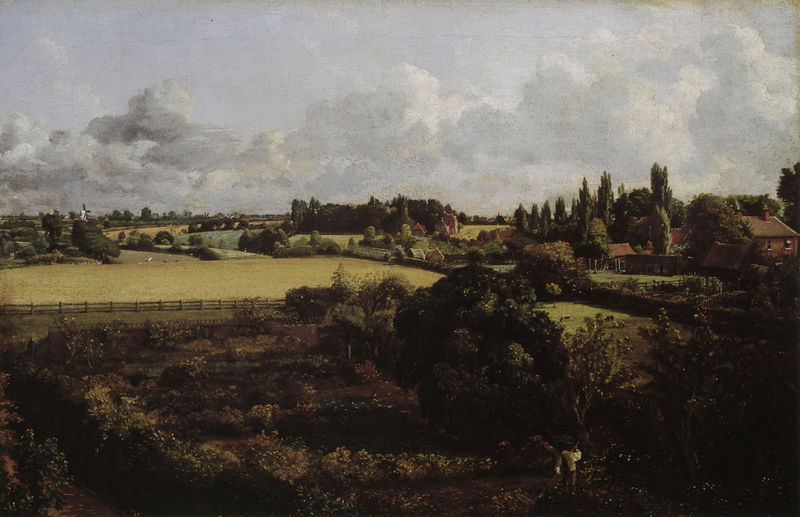
Titel: Golding Constable's Kitchen Garden
Künstler: John Constable
Standort: Ipswich (UK)
Institution: Ipswich Museums and Art Galleries
Schlagwörter: baum, blau, blätter, dunkel, gemälde, himmel, mann, schatten, weiß, wolken, baumstämme, bäume, fluss, frauen, gelb, grün, kirchturm, landschaft, menschen, ocker, sand, see, teich, äste, braun, fenster, frau, grau, hell, hintergrund, holz, licht, männer, schwarz, tür, vordergrund, dach, gebäude, gras, haus, obst, rot, tier, tiere, weg, wiese, wolke, zaun, beige, malerei, hemd, mensch, weit, öl, ast, ebene, erde, feld, felder, ferne, gräser, horizont, häuser, hügel, kalt, kühe, mühle, natur, pappeln, strauch, vieh, weide, weite, wind, windmühle, busch, büsche, gewässer, sonne, sträucher, wege, wiesen, land, personen, blatt, person, pflanze, pflanzen, england, wald, bauern, kamin, kamine, schornstein, turm, windmühlen, chaos, frucht, früchte, garten, zypressen, bewölkt, hellblau, äpfel, sommer, acker, arbeiten, ernte, feldarbeit, getreide, korn, fläche, flächen, dorf, dächer, mauer, dunkelgrün, farbe, hecke, hellgrün, tag, landschaftsmalerei, monochrom, backstein, bauernhof, herbst, hof, winter, zäune, holzzaun, arbeiter, wetter, duktus, dunkelblau, ölfarbe, baumkrone, baumkronen, bauer, tor, anbau, fern, kälte, tageslicht, zypresse, wälder, fichte, tanne, flora, fleck, leben, anwesen, mauern, tümpel, beet, beete, gärtner, obstbäume, tannenbaum, gehöft, siedlung, gärten, apfelbaum, niederländer, jahreszeit, obstbaum, natürlich, höfe, knecht, obstgarten, backsteine, getreidefeld, gartenarbeit, hecken, bauernhöfe, sträuche, weitblick, fraben, erle, gepflegt, farbpalette, faune, lebewesen, einzäunung, englische landschaft, kulturlandschaft, obsternte, ackern, jäten, harke, vogelscheuche, apfelbäume, wolkenstimmung, bauernaus, buamstamm, wetblick, ladnschaft, bazer, jägen, zypressem